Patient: sex M, age 52
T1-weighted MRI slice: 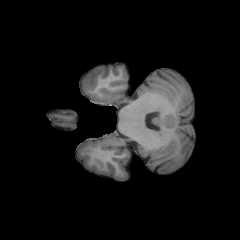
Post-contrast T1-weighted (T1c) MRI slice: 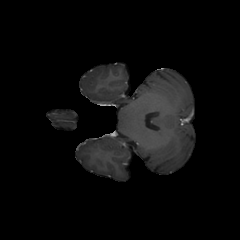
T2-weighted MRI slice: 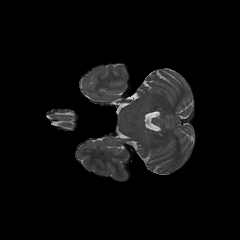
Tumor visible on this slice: no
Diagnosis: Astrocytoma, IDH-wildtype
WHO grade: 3